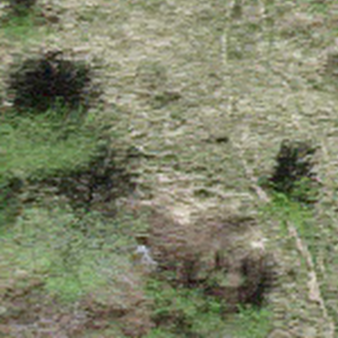
Label: other